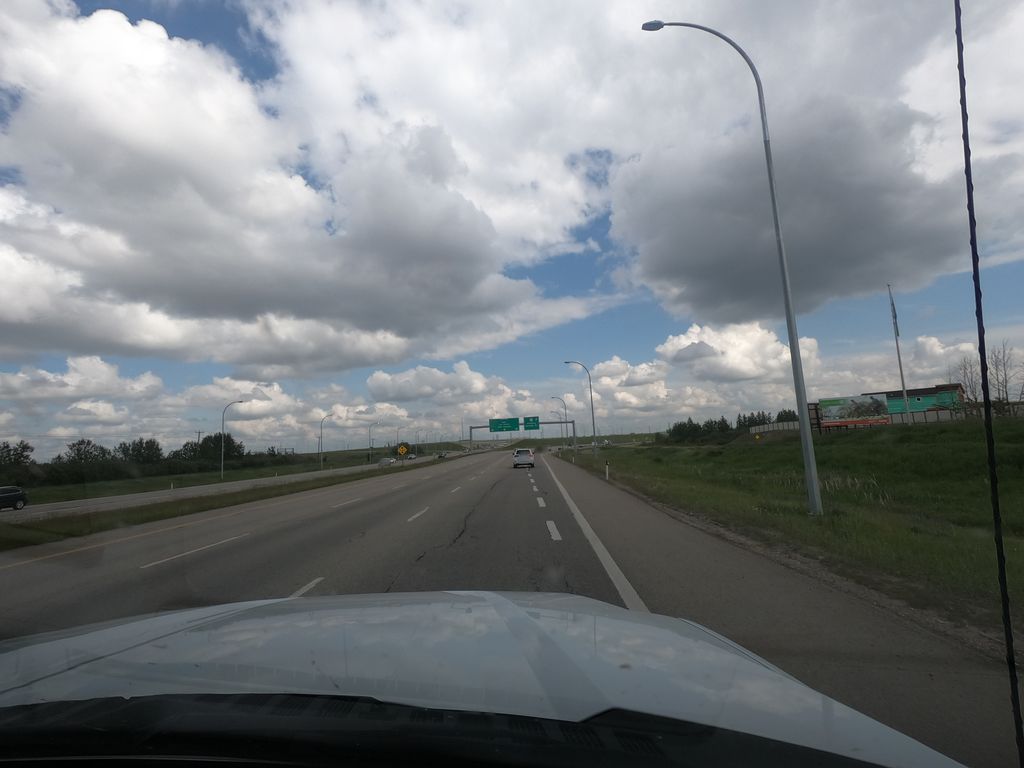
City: edmonton